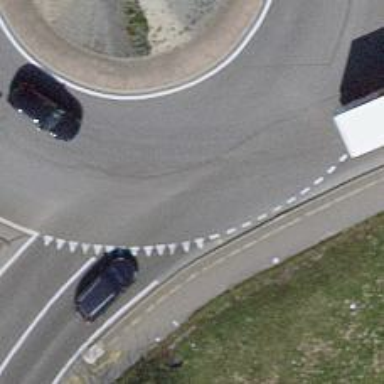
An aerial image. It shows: Secondary road made of asphalt leading to roundabout.